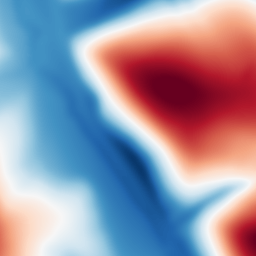
Category: multiscale
Decomposition family: dog
Decomposition parameters: sigma_low: 5
sigma_high: 100
Upsampling method: linear_exact
Upsampling parameters: scale: 2
Upsampling scale: 2